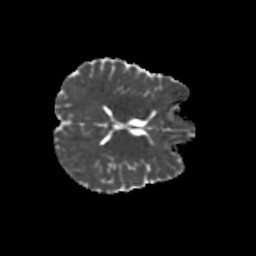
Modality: MD
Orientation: axial
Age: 13
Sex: male
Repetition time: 9.512 s
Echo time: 0.089 s